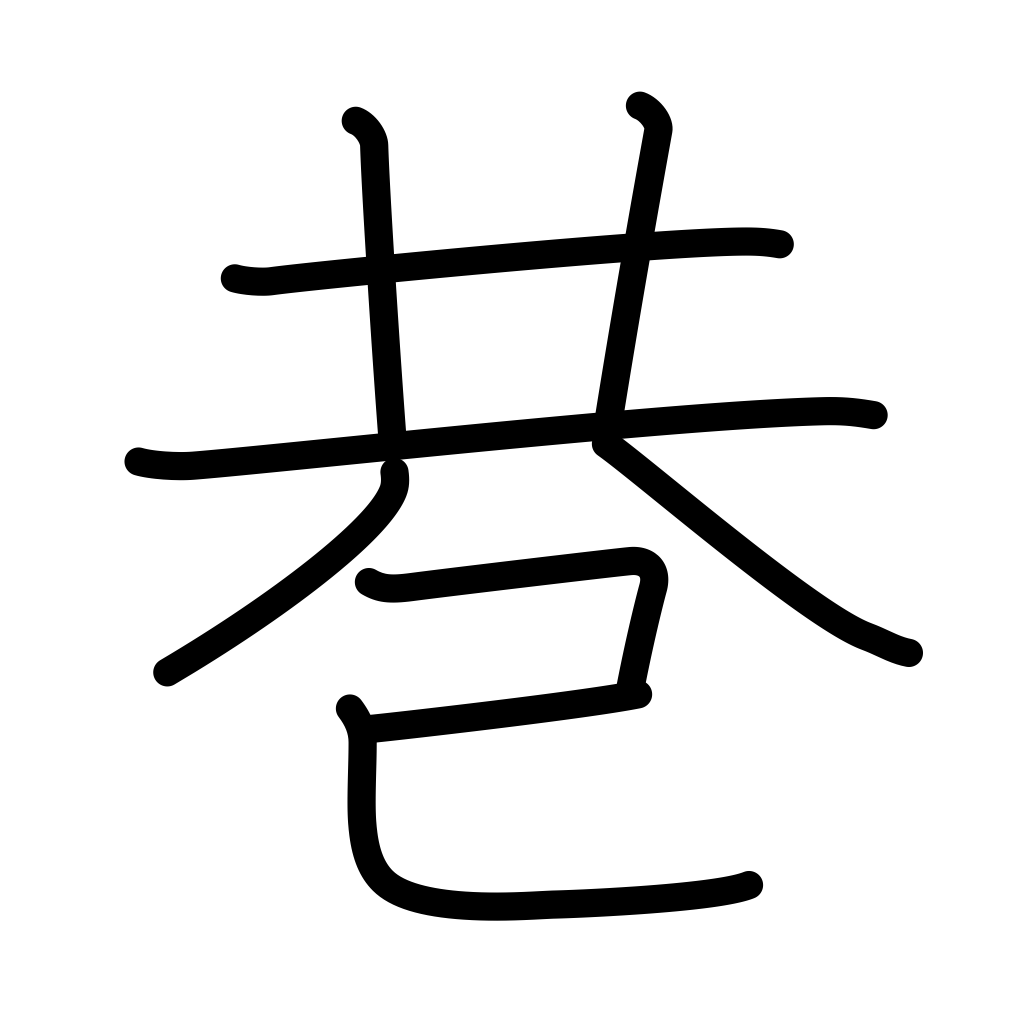
Meaning: fork in road, scene, arena, theater